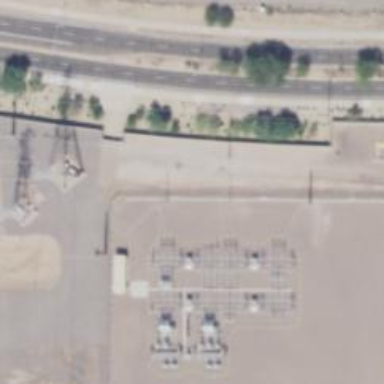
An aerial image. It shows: Switch used for power control.